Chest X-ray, AP view. Patient: 9 years old, sex M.
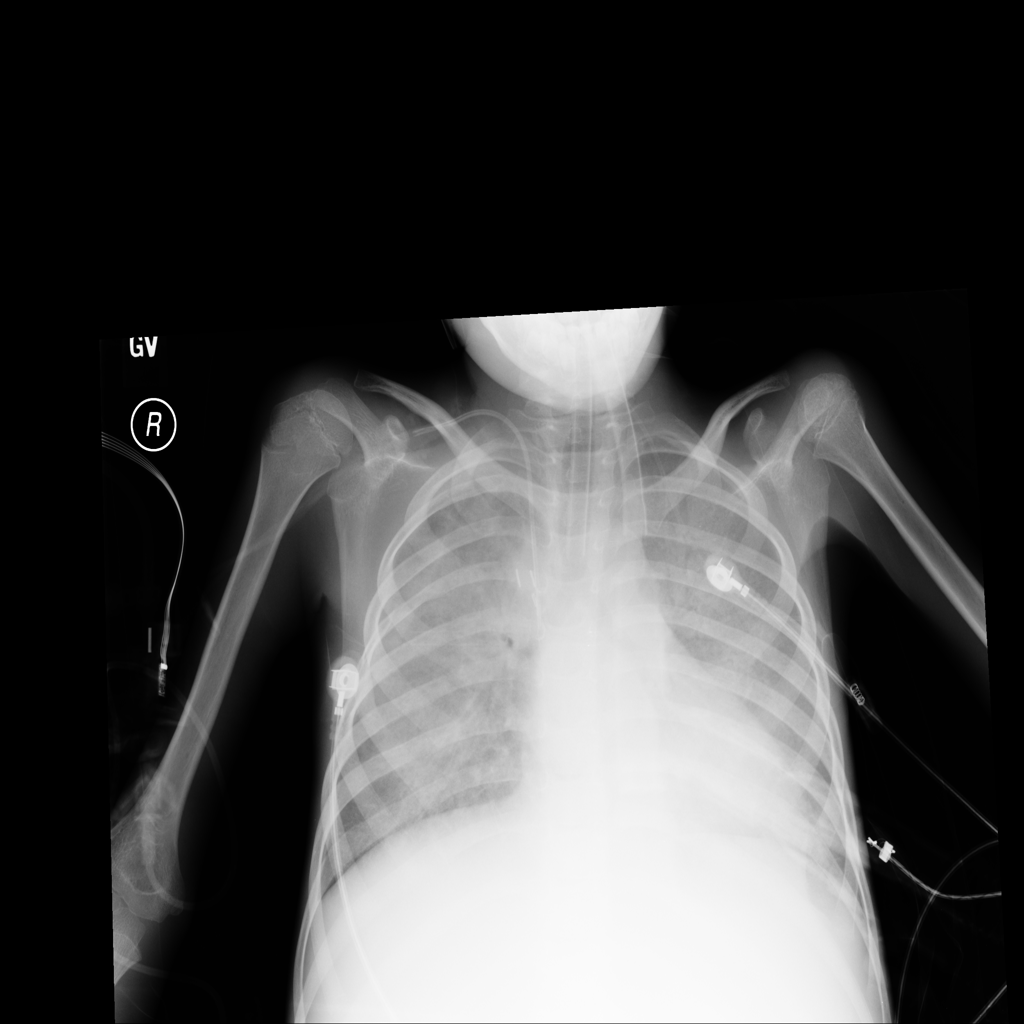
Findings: Infiltration